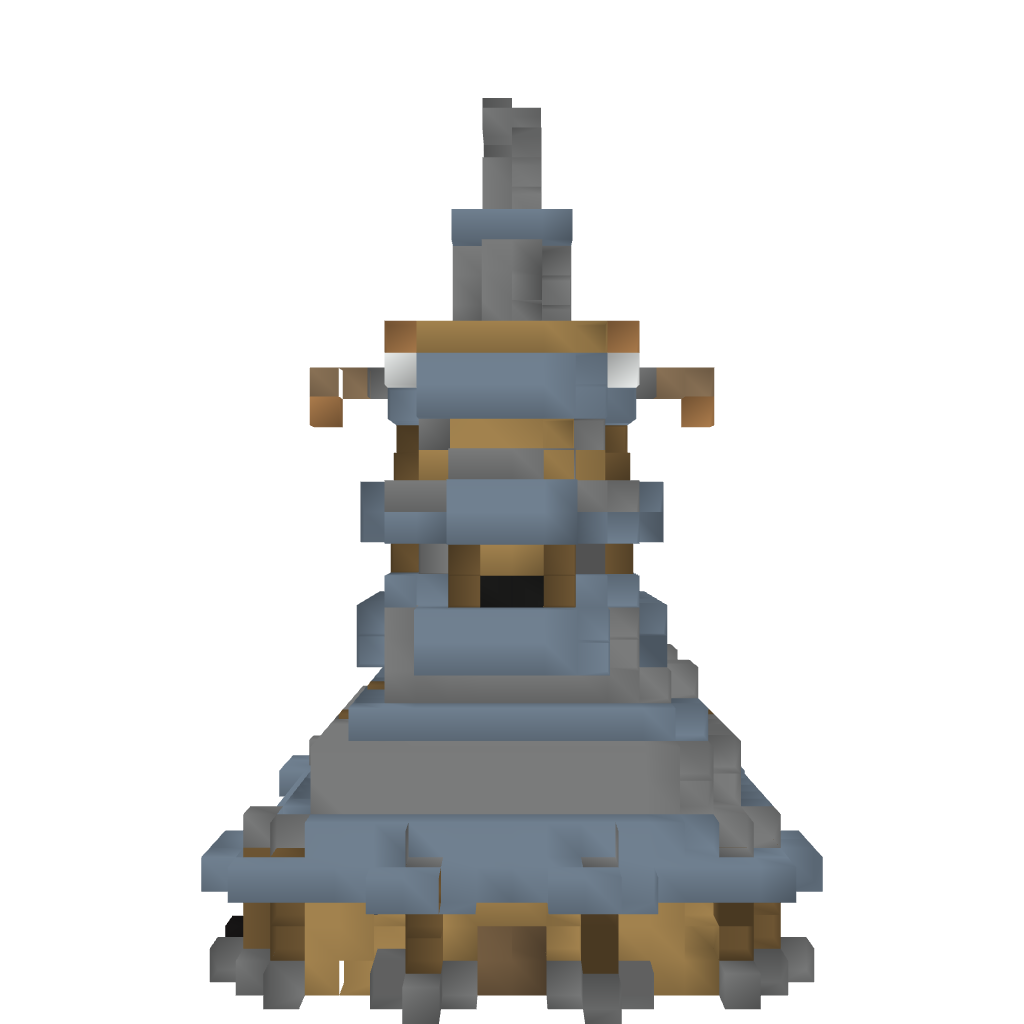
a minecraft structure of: Medieval Small Tower